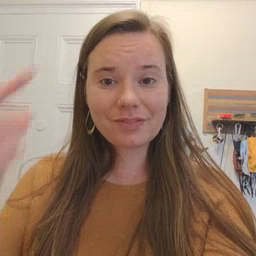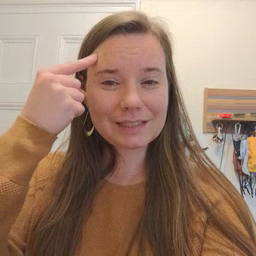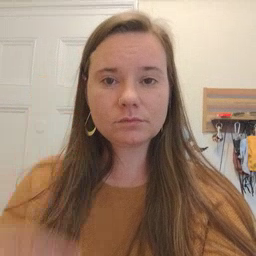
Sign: think